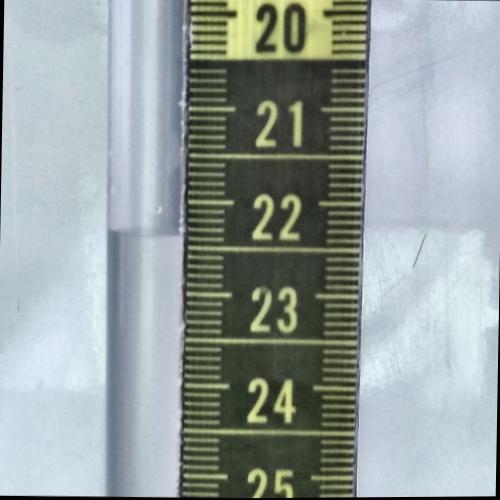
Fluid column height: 22.4 cm